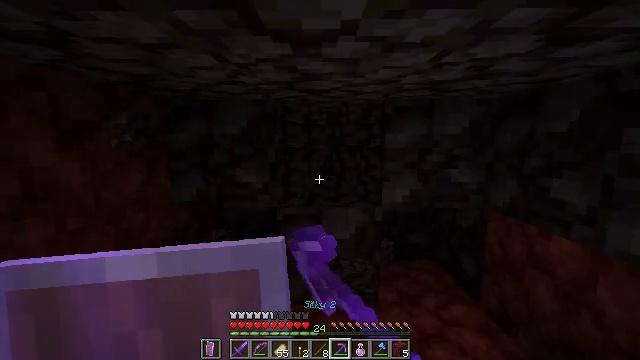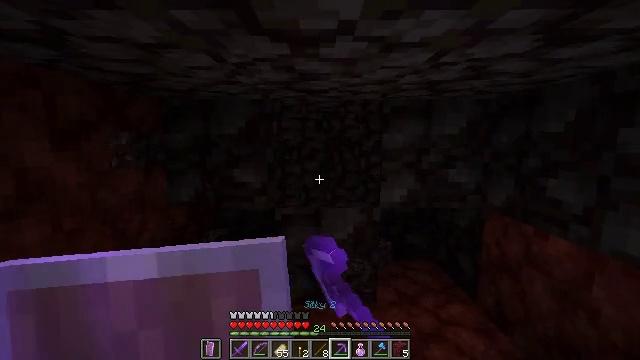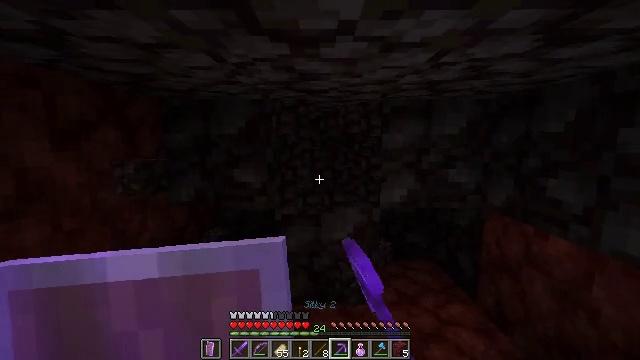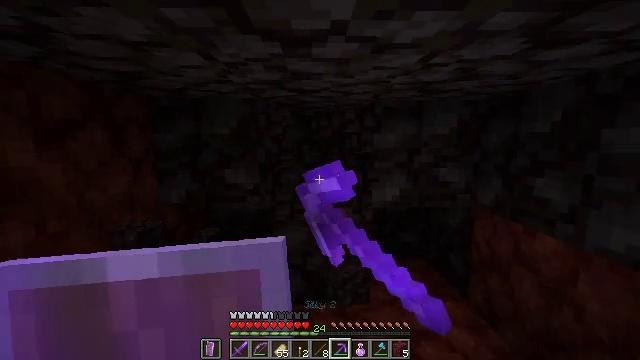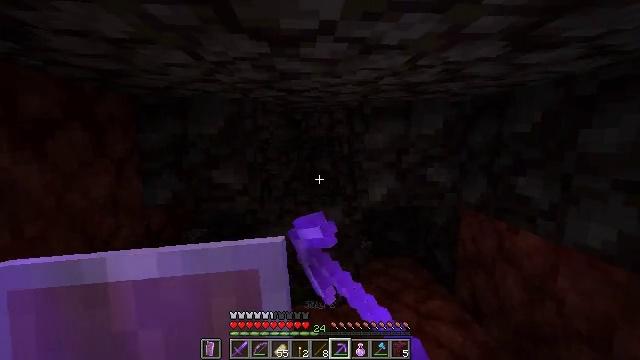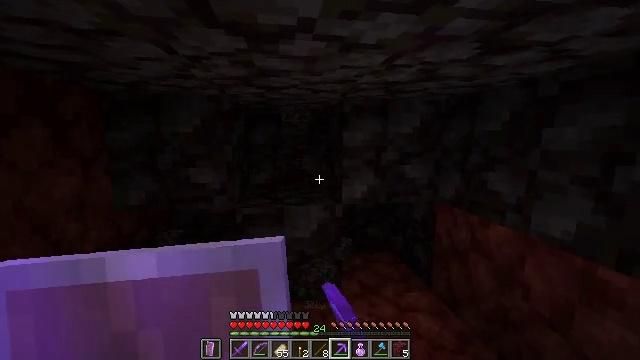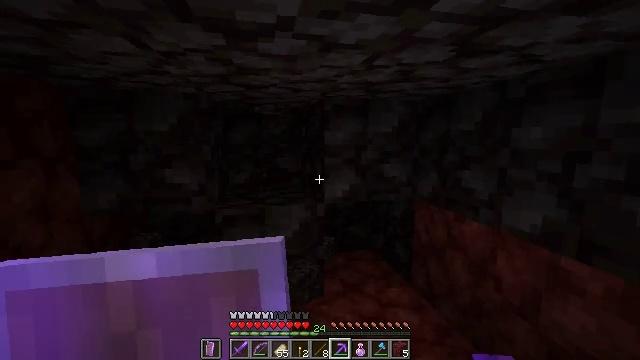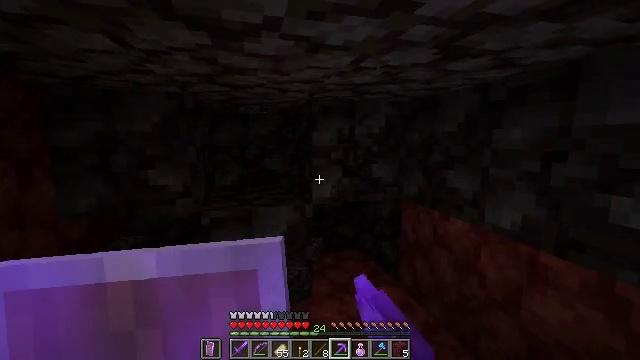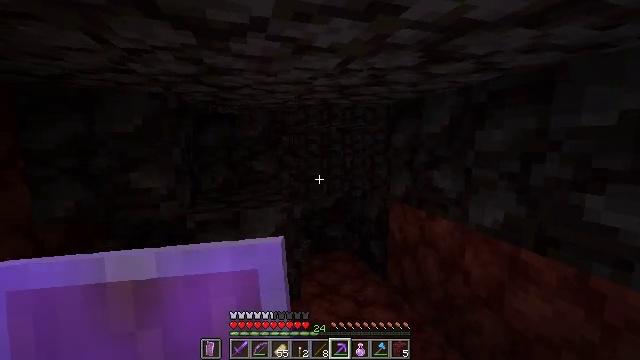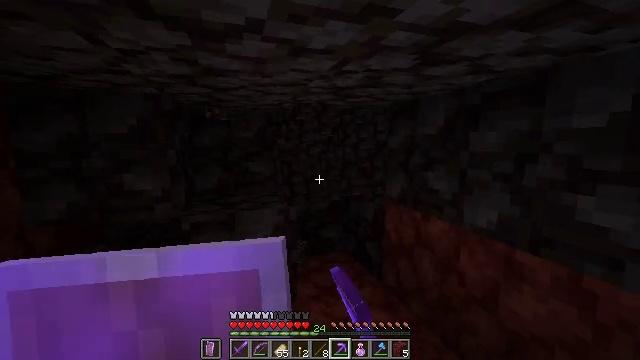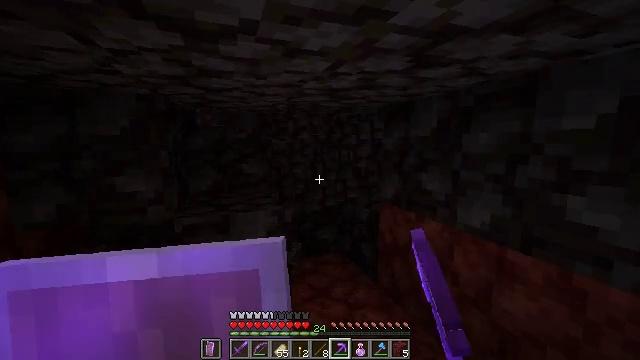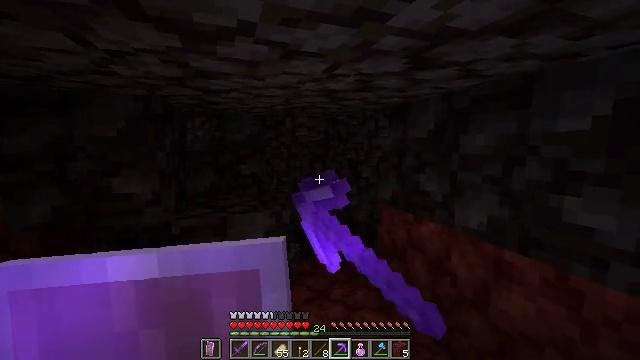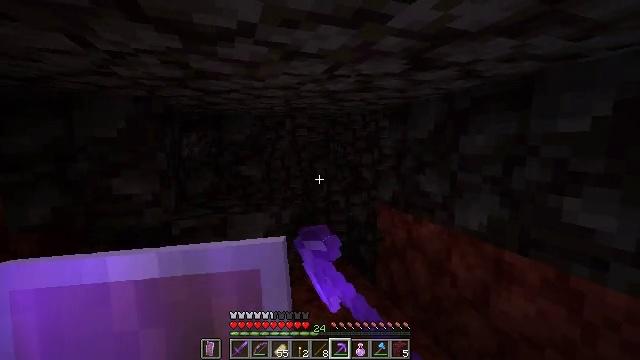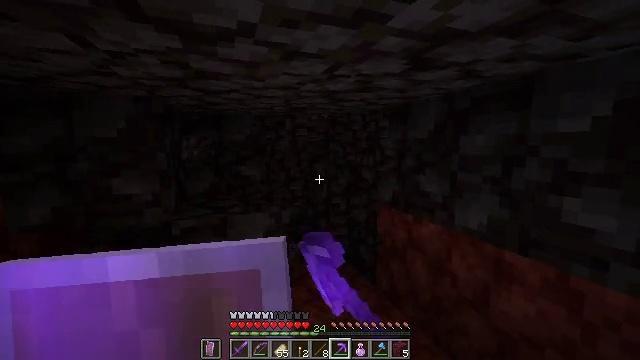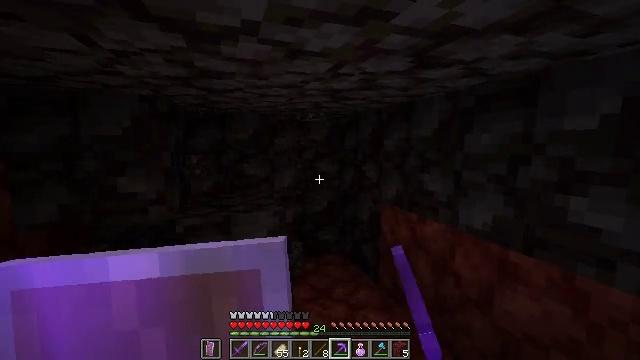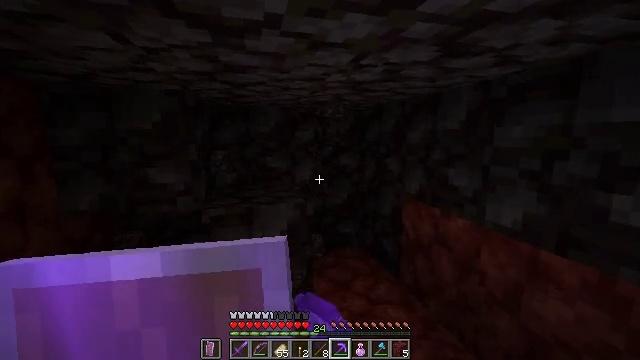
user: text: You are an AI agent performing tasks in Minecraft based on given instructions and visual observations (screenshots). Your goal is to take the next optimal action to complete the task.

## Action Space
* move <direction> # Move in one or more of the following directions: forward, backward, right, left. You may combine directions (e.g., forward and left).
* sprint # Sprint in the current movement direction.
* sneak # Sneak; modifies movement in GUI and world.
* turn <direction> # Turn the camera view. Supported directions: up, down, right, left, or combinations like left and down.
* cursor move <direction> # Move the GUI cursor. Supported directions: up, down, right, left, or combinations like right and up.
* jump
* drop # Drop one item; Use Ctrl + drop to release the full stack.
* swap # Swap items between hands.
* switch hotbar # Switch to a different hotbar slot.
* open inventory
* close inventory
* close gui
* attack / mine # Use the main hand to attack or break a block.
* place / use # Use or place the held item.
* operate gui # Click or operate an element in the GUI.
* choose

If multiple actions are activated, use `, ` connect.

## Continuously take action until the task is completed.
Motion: motion action
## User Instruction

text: Dig up blackstone from the depths.
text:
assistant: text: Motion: attack / mine
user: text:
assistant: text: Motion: attack / mine
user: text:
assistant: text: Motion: turn right, attack / mine
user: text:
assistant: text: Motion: turn right, attack / mine
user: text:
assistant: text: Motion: turn right, attack / mine
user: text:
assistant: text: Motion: turn right, attack / mine
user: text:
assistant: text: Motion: turn right, attack / mine
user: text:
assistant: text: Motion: turn right, attack / mine
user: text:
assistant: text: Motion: attack / mine
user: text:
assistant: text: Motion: turn right, attack / mine
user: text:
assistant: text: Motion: attack / mine
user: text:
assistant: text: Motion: attack / mine
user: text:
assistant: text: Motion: attack / mine
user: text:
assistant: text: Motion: attack / mine
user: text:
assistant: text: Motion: turn left and down, attack / mine
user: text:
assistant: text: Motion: turn left and down, attack / mine
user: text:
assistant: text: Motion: attack / mine
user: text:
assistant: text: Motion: attack / mine
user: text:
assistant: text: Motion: turn left and down, attack / mine
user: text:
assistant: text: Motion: turn left and down, attack / mine
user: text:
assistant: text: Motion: turn left and down, attack / mine
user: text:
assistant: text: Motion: attack / mine
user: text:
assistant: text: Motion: attack / mine
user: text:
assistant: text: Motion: attack / mine
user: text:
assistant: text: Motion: attack / mine
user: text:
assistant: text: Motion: attack / mine
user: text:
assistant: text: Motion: attack / mine
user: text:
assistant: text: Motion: turn left and up, attack / mine
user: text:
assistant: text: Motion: turn left and up, attack / mine
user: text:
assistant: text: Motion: move forward, attack / mine